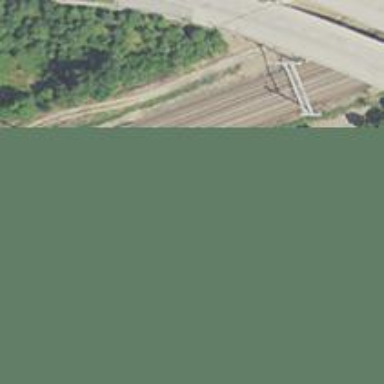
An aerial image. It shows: Railway track with contact line for electrification.